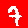
Digit: 7